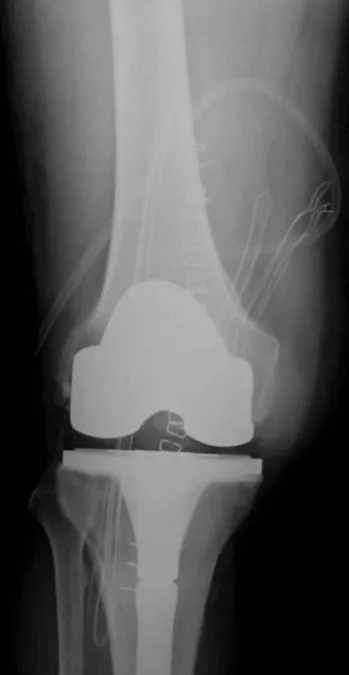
Postoperative radiography of the right knee. Coronal view.
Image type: radiology (x_ray)